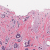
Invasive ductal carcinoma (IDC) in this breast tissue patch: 1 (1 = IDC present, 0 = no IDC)